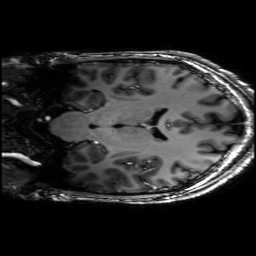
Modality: T1w
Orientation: coronal
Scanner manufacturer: siemens
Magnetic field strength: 6.98 T
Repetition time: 2.28 s
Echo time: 0.00258 s